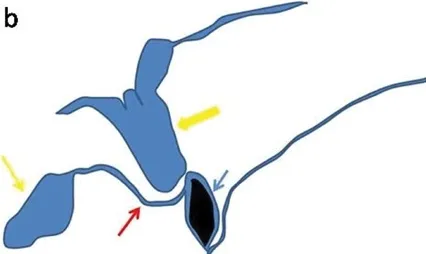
Line diagram (
b
) depicting the final preoperative diagnosis of infantile choledochal cyst associated with atresia of common hepatic duct distally resulting in dilated common hepatic duct proximally (thick yellow arrow), normal size of GB (thin yellow arrow), cystic duct insertion in lower part (red arrow) and a calculus in lower CBD (blue arrow), as correlated with Coronal T2-weighted MRI image. CBD, common bile duct; GB, gall bladder; MRI, magnetic resonance imaging.
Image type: radiology (mri)